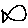
Label: fish